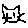
Label: cat